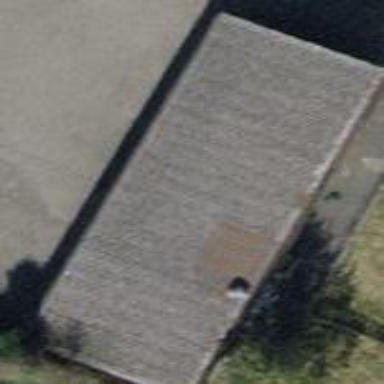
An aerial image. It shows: Shed building.